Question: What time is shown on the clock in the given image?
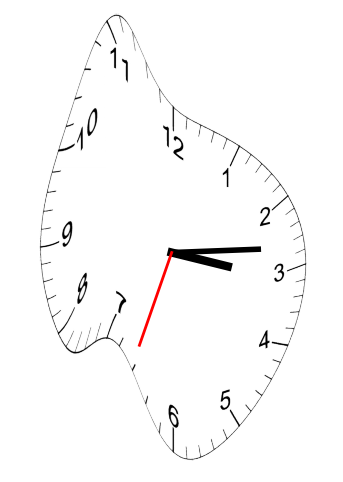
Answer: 03:13:33